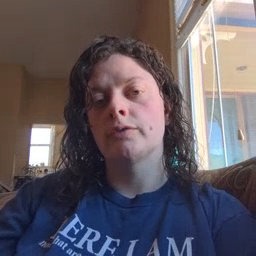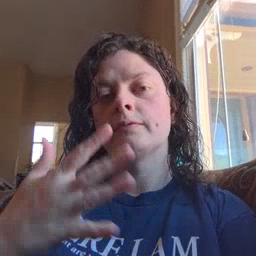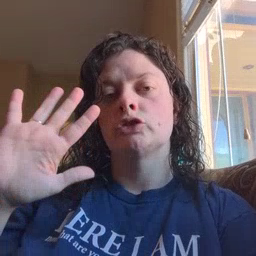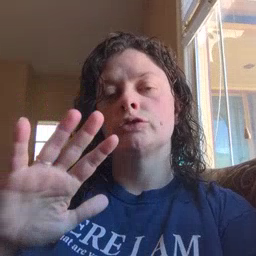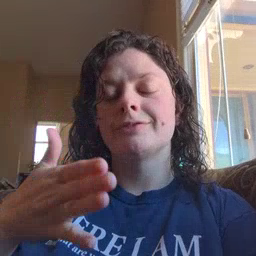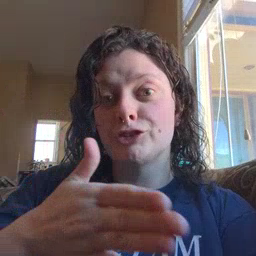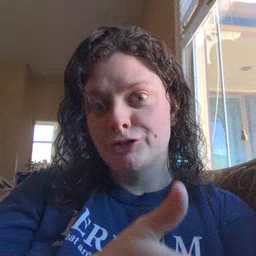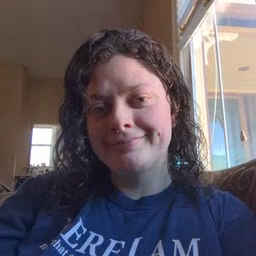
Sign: fish